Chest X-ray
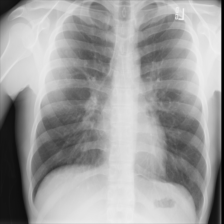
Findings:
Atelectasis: negative
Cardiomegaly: negative
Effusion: negative
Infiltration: negative
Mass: negative
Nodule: positive
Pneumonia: negative
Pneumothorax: negative
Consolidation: negative
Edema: negative
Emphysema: negative
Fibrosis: negative
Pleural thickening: negative
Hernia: negative